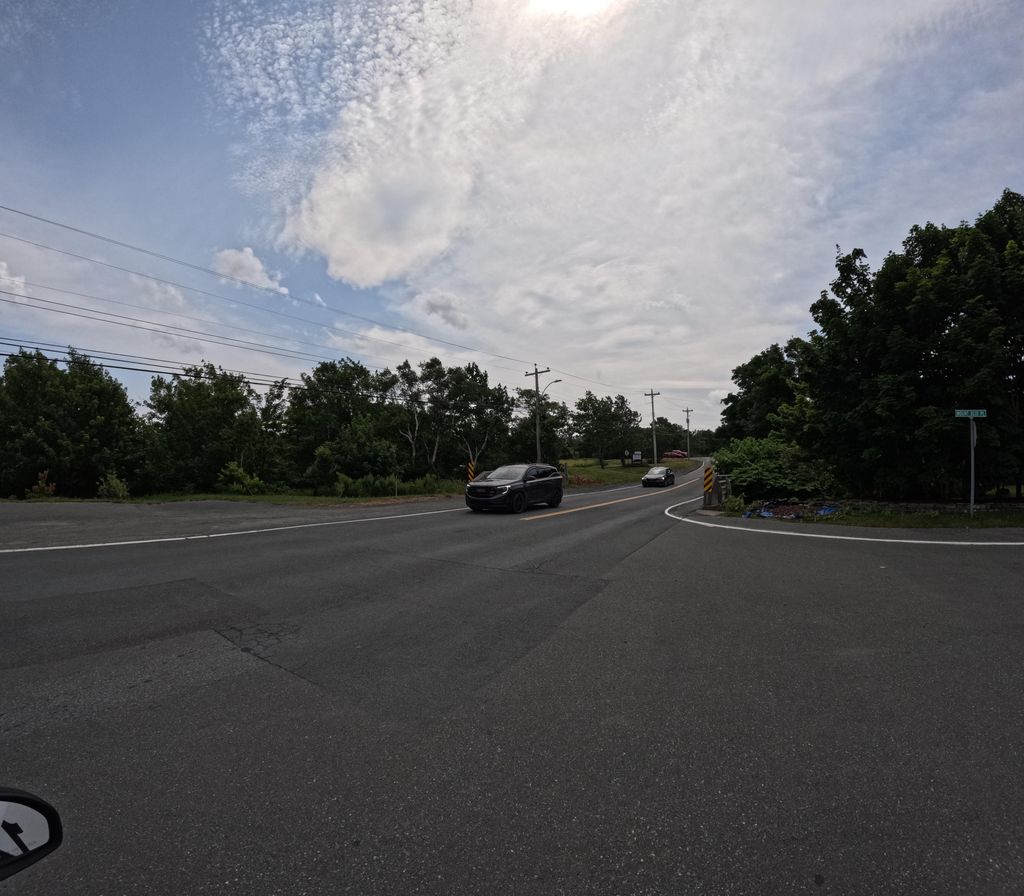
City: st_johns